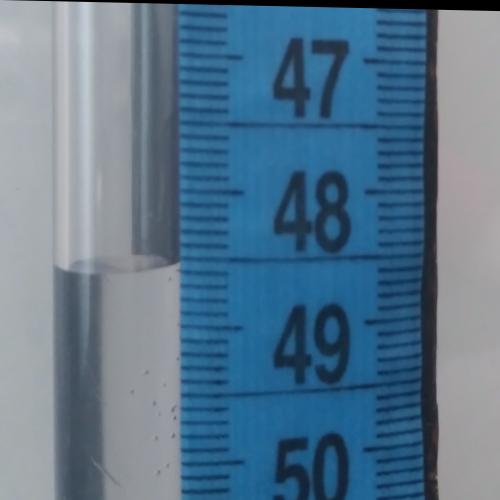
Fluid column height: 48.6 cm